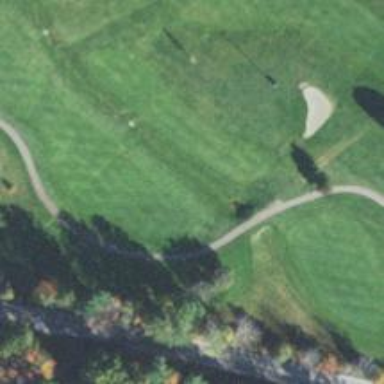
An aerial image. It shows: Golf hole.